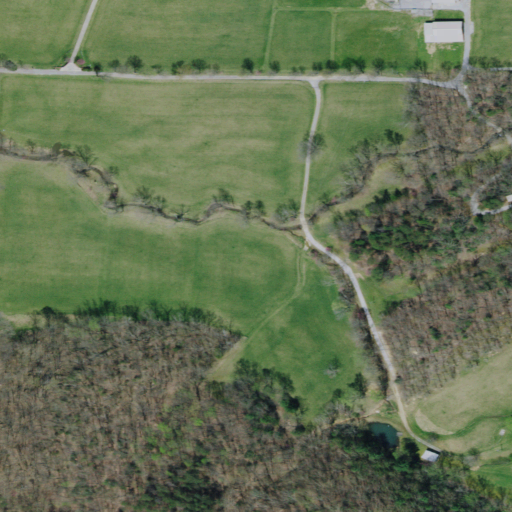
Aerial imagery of valley in Tennessee named Stony Cove containing pasture, deciduous forest, mixed forest, open development, medium intensity development, and low intensity development